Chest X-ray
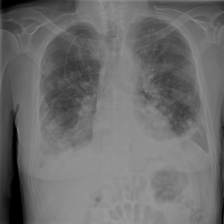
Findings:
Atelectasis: negative
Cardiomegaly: negative
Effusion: negative
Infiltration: positive
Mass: negative
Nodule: negative
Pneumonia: negative
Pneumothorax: positive
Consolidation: negative
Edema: negative
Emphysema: negative
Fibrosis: negative
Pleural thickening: negative
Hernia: negative